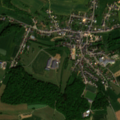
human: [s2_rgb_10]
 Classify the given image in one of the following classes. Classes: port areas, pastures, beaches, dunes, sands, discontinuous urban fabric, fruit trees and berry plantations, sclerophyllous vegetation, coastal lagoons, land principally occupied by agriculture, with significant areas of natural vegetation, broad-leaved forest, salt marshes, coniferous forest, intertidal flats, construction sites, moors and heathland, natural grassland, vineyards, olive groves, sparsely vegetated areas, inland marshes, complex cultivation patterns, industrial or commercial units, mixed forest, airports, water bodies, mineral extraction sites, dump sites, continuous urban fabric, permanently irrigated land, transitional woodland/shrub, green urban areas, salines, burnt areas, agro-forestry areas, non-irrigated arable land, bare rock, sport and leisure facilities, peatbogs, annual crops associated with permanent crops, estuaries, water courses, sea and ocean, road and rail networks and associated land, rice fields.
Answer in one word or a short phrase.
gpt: discontinuous urban fabric, non-irrigated arable land, pastures, complex cultivation patterns, broad-leaved forest